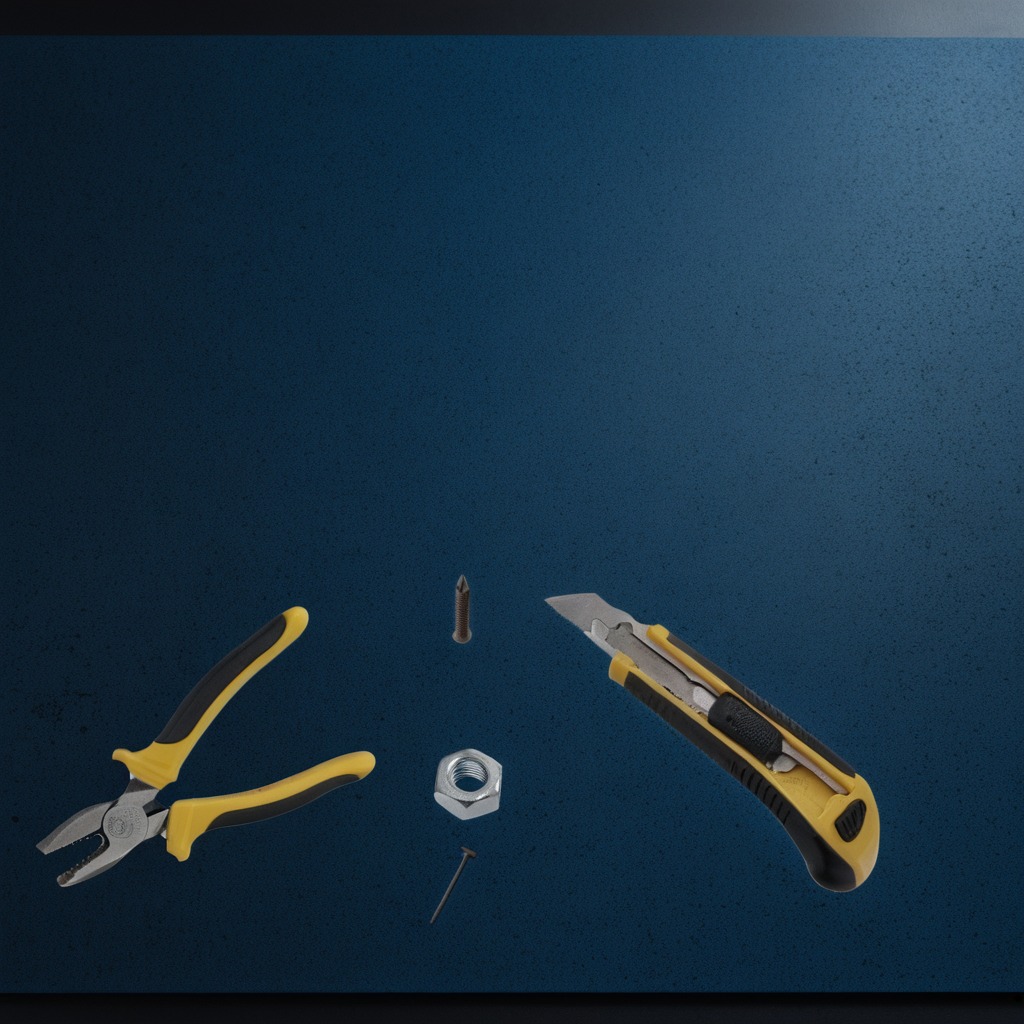
A utility knife, a metal machine screw, an iron nail, pliers, and a metal nut are lying on the granite tabletop.